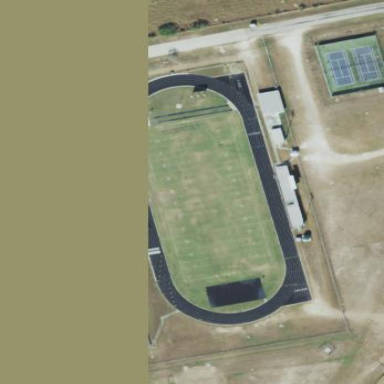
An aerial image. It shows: Pitch for American football.